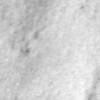
Label: no_change